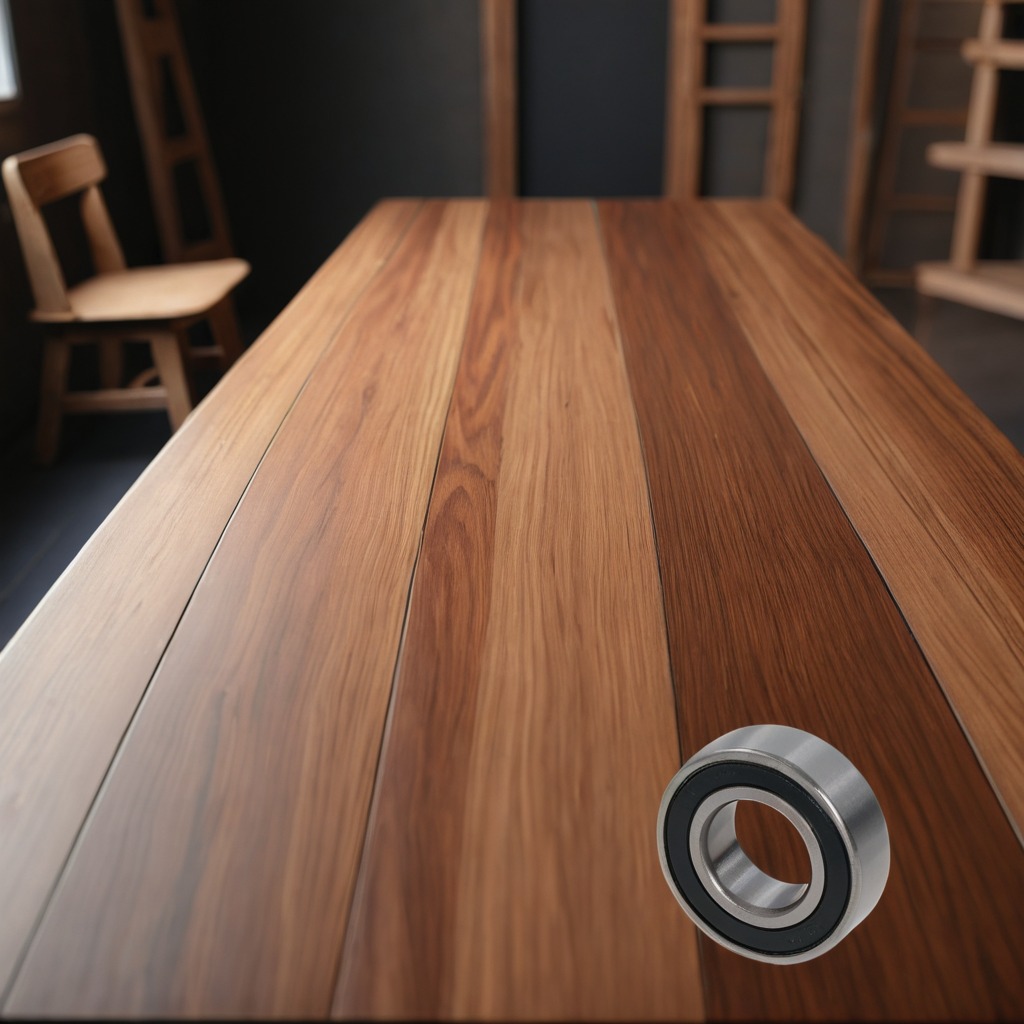
A metal ball bearing is lying on a wooden table in a carpentry studio rich wood textures side lighting